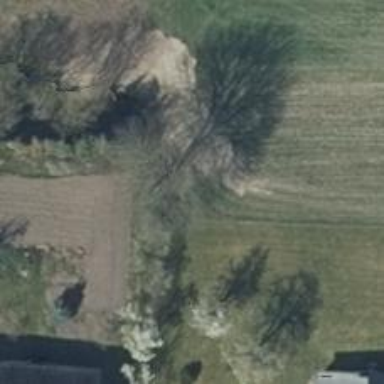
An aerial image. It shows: Deciduous tree with broadleaved leaves.